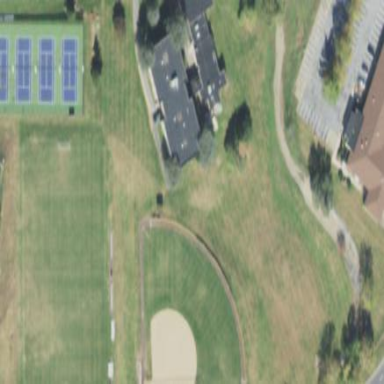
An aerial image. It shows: Softball pitch for leisure and sport activities.